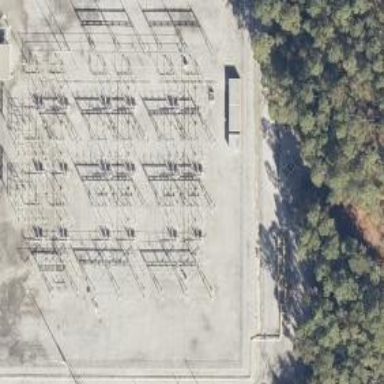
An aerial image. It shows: Switch for power supply.